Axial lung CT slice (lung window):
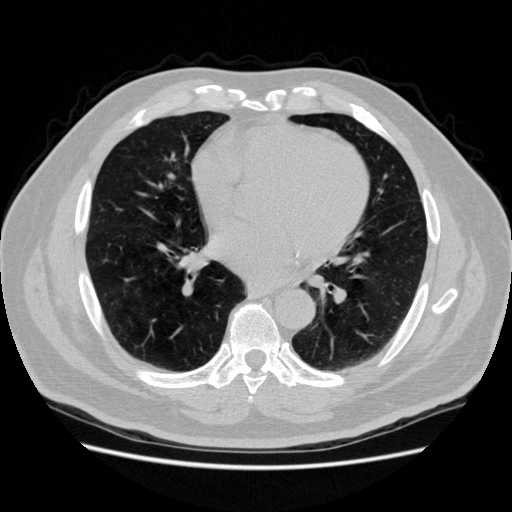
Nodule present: no